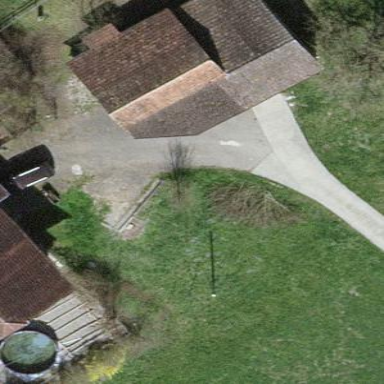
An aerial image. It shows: Stable building.